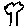
Label: tree